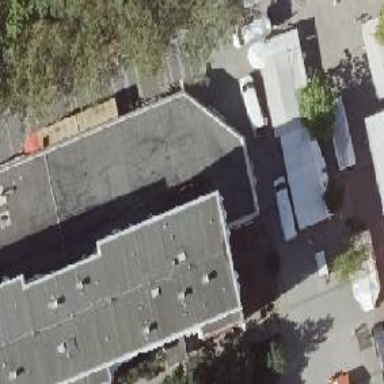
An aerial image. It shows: Beauty shop.